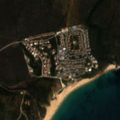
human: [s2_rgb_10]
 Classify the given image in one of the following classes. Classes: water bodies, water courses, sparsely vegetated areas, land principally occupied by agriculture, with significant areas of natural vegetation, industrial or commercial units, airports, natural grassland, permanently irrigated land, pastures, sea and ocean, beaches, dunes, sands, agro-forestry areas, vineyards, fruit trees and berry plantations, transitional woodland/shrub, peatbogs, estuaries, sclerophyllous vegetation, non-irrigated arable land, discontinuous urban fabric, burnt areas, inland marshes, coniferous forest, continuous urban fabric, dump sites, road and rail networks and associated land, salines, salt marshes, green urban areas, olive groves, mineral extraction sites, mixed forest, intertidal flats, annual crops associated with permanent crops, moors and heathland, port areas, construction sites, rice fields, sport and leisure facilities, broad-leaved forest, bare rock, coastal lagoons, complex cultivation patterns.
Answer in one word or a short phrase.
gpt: sport and leisure facilities, sclerophyllous vegetation, sea and ocean